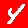
Digit: 4